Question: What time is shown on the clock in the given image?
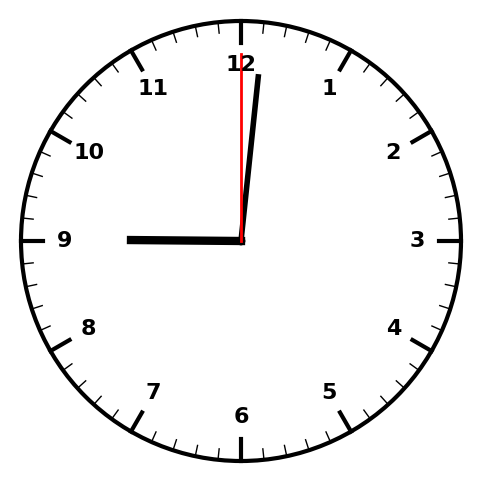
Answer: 09:01:00